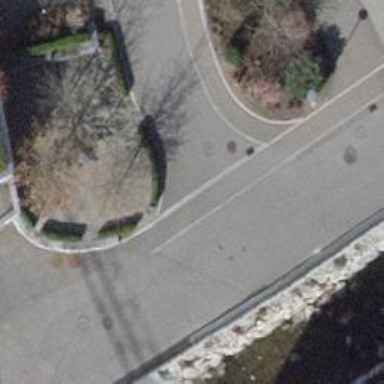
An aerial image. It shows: Smooth asphalt road in residential area.